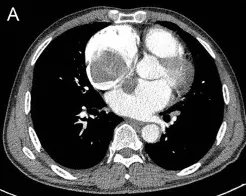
Cardiac CT showing a biatrial mass with the atrial septum infiltrated.
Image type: radiology (ct)